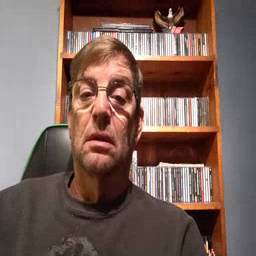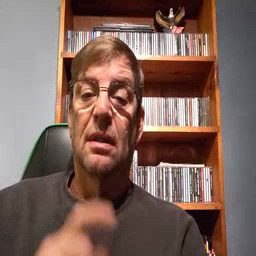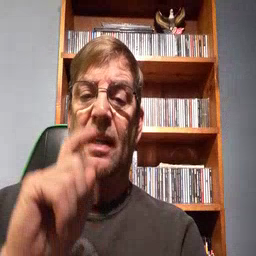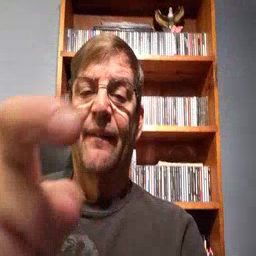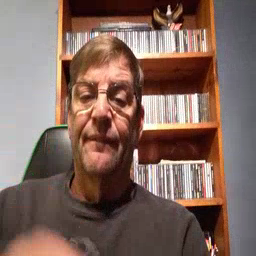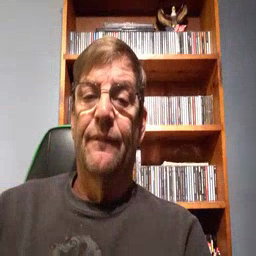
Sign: gift